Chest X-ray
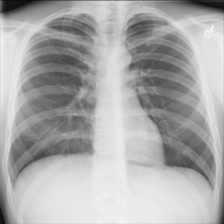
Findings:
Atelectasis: negative
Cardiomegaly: negative
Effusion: negative
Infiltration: negative
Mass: negative
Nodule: negative
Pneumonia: negative
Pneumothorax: negative
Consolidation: negative
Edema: negative
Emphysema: negative
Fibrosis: negative
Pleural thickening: negative
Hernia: negative